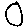
Label: circle